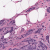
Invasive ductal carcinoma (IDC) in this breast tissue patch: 1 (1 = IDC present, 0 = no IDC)